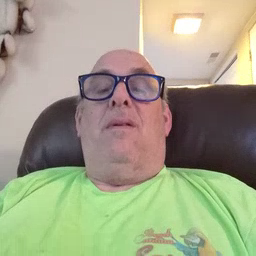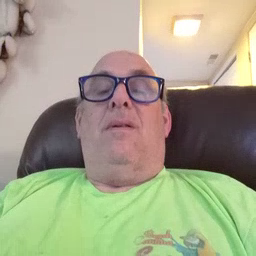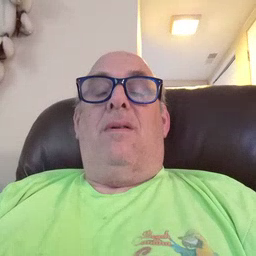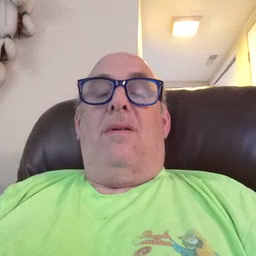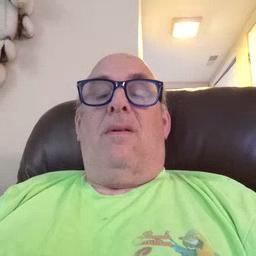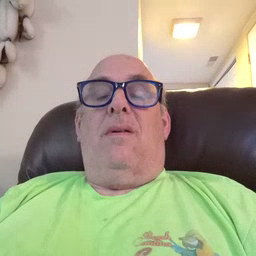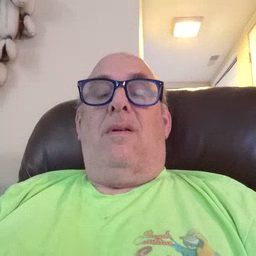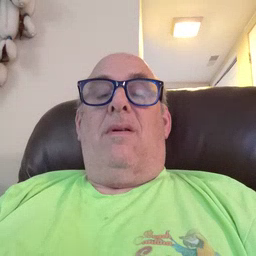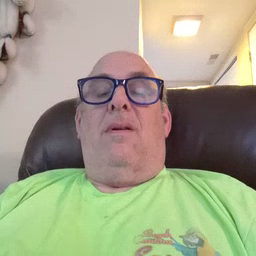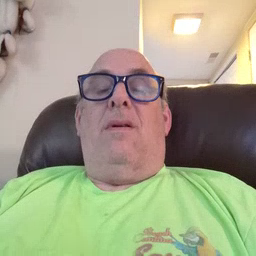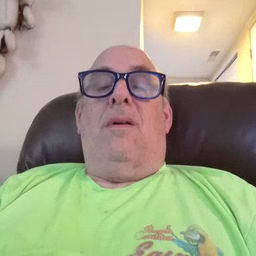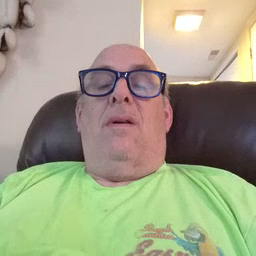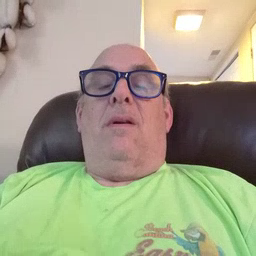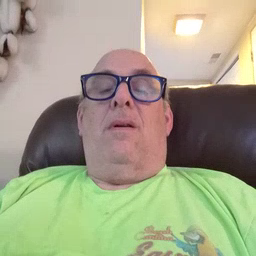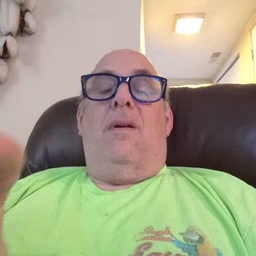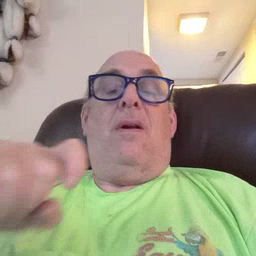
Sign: apple